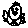
Label: bird